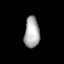
Tissue: lung
Cell type: Epithelial cells
Senescence score: 0.2344
Nuclear area (px): 462
Mean DAPI intensity: 170.955